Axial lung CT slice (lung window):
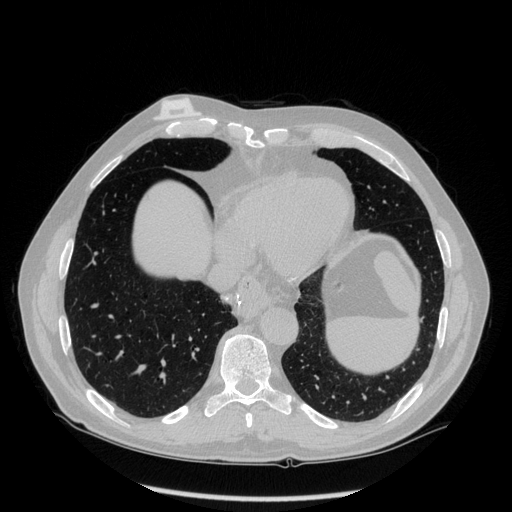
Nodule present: no